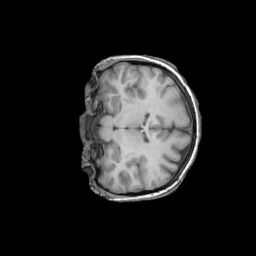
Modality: T1w
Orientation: coronal
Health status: ill
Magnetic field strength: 3 T